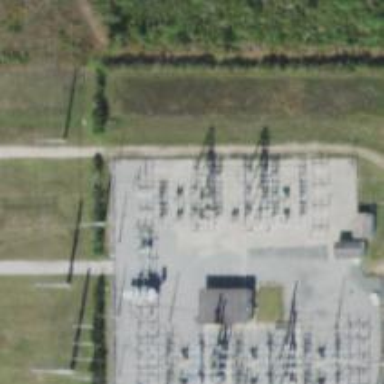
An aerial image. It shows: Switch used for power control.